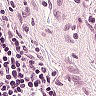
Metastatic tissue present: no